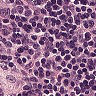
Metastatic tissue present: no